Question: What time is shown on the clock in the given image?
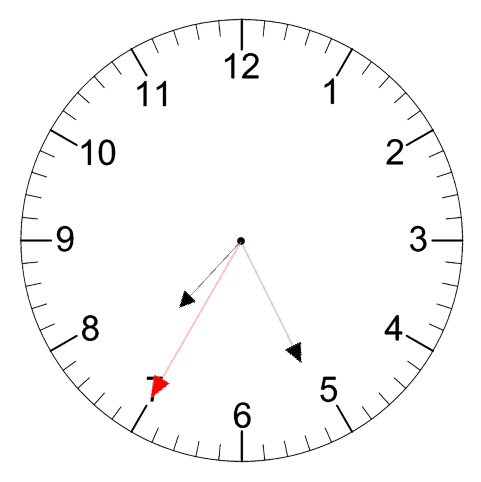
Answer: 07:25:35